Identify the alterations between these two images.
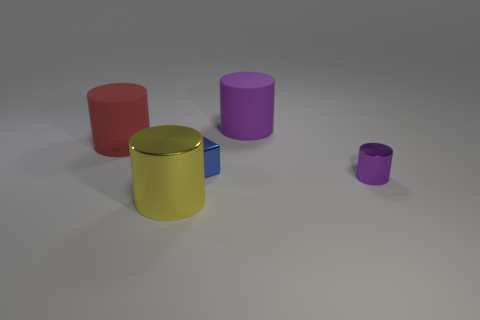
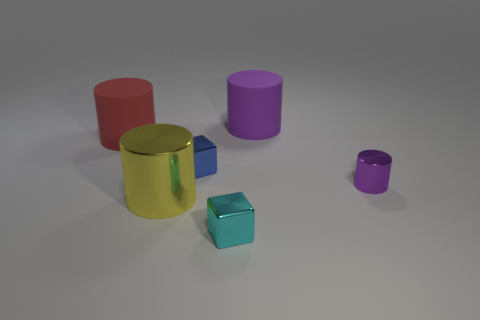
the tiny cyan metallic object has appeared
the cyan block has appeared
the small cyan shiny block in front of the small blue block has been added
the tiny cyan metal cube that is in front of the large metallic cylinder has appeared
the small cyan metallic cube in front of the blue shiny object has appeared
the small cyan shiny cube in front of the large shiny cylinder has been newly placed